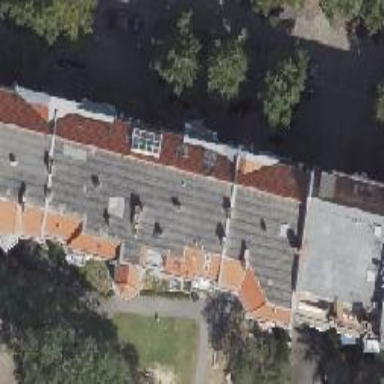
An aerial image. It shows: Building with apartments featuring unique double saltbox roof shape.